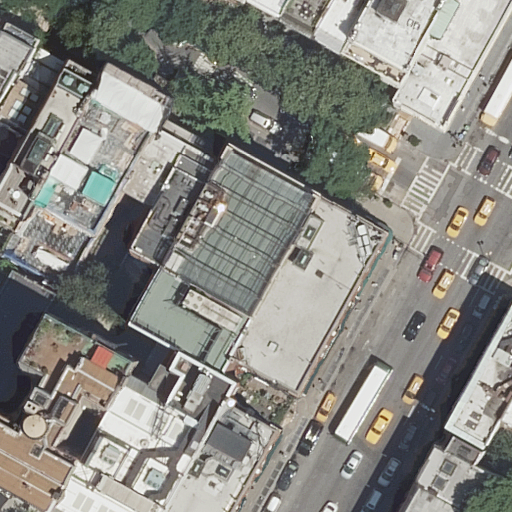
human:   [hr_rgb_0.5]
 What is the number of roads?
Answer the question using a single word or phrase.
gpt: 2

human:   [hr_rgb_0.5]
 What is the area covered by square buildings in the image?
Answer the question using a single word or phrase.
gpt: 0m2

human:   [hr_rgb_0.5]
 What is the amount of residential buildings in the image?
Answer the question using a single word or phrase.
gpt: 25

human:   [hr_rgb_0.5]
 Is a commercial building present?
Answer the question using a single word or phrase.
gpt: no

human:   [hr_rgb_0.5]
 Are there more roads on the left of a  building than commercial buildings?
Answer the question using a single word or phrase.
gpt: no

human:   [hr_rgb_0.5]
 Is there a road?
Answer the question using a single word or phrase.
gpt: yes

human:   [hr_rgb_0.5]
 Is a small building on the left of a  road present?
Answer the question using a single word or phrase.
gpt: yes

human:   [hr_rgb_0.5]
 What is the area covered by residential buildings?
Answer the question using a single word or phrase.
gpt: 5147m2

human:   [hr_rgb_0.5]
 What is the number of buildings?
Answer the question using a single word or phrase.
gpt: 25

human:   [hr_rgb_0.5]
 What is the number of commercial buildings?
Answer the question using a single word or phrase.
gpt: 0

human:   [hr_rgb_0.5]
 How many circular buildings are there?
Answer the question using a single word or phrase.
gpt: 0

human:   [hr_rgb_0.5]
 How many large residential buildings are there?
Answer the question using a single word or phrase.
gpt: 2

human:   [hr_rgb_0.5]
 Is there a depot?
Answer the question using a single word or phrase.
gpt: no

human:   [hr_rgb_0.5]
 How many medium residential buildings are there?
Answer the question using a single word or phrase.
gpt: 15

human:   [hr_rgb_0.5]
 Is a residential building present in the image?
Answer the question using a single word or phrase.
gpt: yes

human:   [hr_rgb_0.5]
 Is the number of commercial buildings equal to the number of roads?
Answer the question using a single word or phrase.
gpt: no

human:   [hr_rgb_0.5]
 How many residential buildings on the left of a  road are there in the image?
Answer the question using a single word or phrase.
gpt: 19

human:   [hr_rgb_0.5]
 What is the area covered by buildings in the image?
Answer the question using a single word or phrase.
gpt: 5147m2

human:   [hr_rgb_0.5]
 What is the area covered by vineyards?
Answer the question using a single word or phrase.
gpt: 0m2

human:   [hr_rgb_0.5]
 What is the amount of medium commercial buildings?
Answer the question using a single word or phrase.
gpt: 0

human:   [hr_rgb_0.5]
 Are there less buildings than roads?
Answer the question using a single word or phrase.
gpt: no

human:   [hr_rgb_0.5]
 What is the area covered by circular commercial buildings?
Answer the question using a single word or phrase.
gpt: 0m2

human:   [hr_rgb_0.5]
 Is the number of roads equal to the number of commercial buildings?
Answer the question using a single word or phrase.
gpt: no

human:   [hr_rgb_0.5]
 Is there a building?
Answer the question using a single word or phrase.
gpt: yes

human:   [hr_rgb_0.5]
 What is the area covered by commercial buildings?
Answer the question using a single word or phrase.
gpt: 0m2

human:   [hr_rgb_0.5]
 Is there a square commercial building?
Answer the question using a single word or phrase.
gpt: no

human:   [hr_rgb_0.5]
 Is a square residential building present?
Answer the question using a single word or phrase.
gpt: no

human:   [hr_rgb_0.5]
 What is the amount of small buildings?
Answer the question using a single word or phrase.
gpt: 8

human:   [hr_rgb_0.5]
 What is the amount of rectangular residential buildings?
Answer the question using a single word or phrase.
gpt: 19

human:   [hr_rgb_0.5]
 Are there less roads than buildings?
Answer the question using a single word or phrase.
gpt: yes

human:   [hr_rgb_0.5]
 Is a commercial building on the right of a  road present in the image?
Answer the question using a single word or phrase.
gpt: no

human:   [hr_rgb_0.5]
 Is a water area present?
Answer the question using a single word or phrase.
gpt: no

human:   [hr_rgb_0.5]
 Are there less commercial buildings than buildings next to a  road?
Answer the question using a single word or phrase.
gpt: yes

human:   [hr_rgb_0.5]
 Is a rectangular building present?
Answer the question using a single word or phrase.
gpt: yes

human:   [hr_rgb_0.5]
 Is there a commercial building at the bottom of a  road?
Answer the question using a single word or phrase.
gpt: no

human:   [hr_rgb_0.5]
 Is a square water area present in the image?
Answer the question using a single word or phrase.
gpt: no

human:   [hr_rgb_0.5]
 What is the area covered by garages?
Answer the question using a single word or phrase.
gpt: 0m2

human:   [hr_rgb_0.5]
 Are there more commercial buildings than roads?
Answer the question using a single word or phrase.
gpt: no

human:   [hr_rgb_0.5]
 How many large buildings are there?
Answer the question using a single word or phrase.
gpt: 2

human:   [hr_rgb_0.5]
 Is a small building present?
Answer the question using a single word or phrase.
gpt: yes

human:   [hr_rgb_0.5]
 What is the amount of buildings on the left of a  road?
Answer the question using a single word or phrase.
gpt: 19

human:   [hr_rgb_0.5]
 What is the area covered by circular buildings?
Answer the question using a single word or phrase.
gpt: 0m2

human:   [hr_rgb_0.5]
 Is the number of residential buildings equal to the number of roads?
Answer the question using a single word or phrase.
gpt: no

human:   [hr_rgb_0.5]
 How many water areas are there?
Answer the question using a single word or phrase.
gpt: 0

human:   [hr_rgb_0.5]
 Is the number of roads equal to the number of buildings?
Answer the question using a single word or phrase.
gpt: no

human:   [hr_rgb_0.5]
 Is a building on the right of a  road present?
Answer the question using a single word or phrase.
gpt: yes

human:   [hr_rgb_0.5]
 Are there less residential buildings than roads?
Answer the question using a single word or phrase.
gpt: no

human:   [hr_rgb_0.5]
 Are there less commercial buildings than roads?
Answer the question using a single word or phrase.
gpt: yes

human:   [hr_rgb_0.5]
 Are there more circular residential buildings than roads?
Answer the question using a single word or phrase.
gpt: no

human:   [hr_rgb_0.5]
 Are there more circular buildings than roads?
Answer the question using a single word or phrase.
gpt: no

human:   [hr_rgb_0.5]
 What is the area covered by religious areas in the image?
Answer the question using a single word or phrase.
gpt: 0m2

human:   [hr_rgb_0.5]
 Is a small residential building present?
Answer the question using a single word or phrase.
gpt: yes

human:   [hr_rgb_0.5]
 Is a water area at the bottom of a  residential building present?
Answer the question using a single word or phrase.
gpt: no

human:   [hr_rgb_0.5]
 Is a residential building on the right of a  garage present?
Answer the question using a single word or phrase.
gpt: no

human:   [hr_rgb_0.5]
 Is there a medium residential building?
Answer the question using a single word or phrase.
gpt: yes

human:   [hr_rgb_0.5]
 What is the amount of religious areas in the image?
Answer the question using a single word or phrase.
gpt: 0

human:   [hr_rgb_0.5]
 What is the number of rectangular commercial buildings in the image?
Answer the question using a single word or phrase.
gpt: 0

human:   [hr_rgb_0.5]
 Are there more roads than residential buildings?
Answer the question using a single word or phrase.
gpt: no

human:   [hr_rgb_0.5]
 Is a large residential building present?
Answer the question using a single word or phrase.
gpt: yes

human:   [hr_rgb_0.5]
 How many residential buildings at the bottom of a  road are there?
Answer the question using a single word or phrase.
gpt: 16

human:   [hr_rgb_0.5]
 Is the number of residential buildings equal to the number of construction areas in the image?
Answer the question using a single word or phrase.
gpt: no

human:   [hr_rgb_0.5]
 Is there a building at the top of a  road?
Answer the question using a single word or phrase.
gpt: yes

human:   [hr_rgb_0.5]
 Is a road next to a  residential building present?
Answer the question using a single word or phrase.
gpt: yes

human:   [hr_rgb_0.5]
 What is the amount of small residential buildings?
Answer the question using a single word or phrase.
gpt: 8